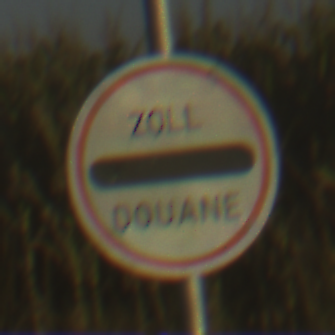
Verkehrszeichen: Zollstelle
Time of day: SunriseSunset
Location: Outdoor (RoadRail)
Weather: Clear
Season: NotSpecified
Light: Natural